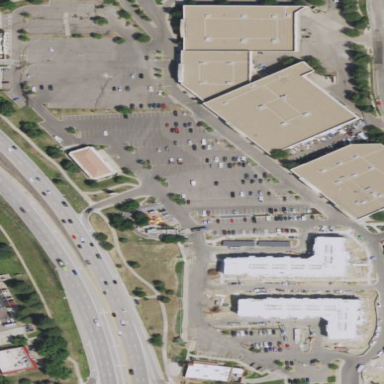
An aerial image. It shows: Parking area with surface.